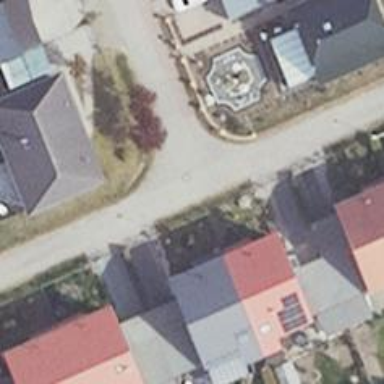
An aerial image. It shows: Residential road without sidewalk.